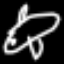
Label: airplane